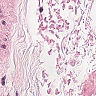
Metastatic tissue present: no